Question: I am making social networking type project for that i am also reffering some projects. Here i am getting undefined index error on line 15 which i cant solve.. &
profileleft.php
'''
<SCRIPT language="JavaScript1.2">
function openwindow()
{
window.open("chat/mychat.php","mywindow","menubar=1,resizable=1,width=350,height=750");
}
</script>
<br /><center>
<a href="profile.php">
<?php if(isset($usimg)) { ?>
<img src="<?php echo $usimg;?>" alt="" width="90" height="106" />
<?php } ?>
</a><br>
<font color="#000099"><strong><?php echo $fname ." ".$lname; ?></strong><br />
<a href="changepic.php">Change Picture</a>
</center>
<hr />
<img src="images/icon/profile.gif" width="23" height="22" align="absmiddle" /> <a href="editprof.php" >Edit Profile</a><br />
<a href="msg.php"><img src="images/icon/messages.gif" width="27" height="24" align="absmiddle" /> Scrap</a><br />
<a href="answer.php"><img src="images/icon/answers.png" width="25" height="24" align="absmiddle" /> Answers </a><br />
<a href="viewuploads.php"><img src="images/uploads.png" alt="" width="27" height="26" align="absmiddle" /></a><a href="viewuploads.php">View Uploads</a><br />
<a href="javascript: openwindow()" ><img src="images/chat.png" width="25" height="24" align="absmiddle" /> Chat </a>
<p>&nbsp;</p>
'''
profile.php
in this section i am not getting my picture
'''
<?php
include("header.php");
include("profilesql.php");
include("friends.php");
?>
<center>
<div class=container>
<div class=container>
<!-- head --><!-- navigation menu -->
<?php include("head.php"); ?>
<?php
include("menu.php");
$result = mysql_query("SELECT * FROM profile ORDER BY RAND()");
$i=0;
while($row = mysql_fetch_array($result))
{
if(isset($row["userid"]) && $row["userid"] != $_SESSION["stuid"] )
{
$img[$i] = $row["image"];
$uid[$i] = $row["userid"];
$city[$i] = $row['city'];
$i++;
}
}
$result = mysql_query("SELECT * FROM stuacc where id");
$strec = mysql_query("SELECT * FROM stuacc WHERE email='$_SESSION[logid]' ");
while($row = mysql_fetch_array($strec))
{
$_SESSION["stuid"] = $row["id"];
}
$colrec = mysql_query("SELECT * FROM profile WHERE userid='$_SESSION[stuid]' ");
while($row = mysql_fetch_array($colrec))
{
$cname = $row["coluni"];
}
$acrec1 = mysql_query("SELECT * FROM stuacc WHERE id='$uid[0]' ");
while($row = mysql_fetch_array($acrec1))
{
$stid1 = $row["id"];
$name1 = $row["firstname"];
$gen1= $row["iam"];
}
$acrec2 = mysql_query("SELECT * FROM stuacc WHERE id='$uid[1]' ");
while($row = mysql_fetch_array($acrec2))
{
$stid2 = $row["id"];
$name2 = $row["firstname"];
$gen2= $row["iam"];
}
$acrec3 = mysql_query("SELECT * FROM stuacc WHERE id='$uid[2]' ");
while($row = mysql_fetch_array($acrec3))
{
$stid3 = $row["id"];
$name3 = $row["firstname"];
$gen3= $row["iam"];
}
$acrec4 = mysql_query("SELECT * FROM stuacc WHERE id='$uid[3]' ");
while($row = mysql_fetch_array($acrec4))
{
$stid4 = $row["id"];
$name4 = $row["firstname"];
$gen4= $row["iam"];
}
?>
<div style="padding: 10px; text-align: left;">
<!-- body content -->
<table width="100%" height="382" border="0" >
<tr>
<td width="16%" rowspan="9" align="left" valign="top"><?php include("profileleft.php"); ?></td>
<td width="55%" rowspan="9" valign="top"><table width="100%" border="1">
<tr>
<th scope="col"><strong>Welcome, <?php echo $_SESSION["logid"]; ?></strong></th>
</tr>
<tr>
<td><strong>Number of visitors:
<?php
if(isset($_SESSION['views']))
$_SESSION['views']=$_SESSION['views']+1;
else
$_SESSION['views']=1;
echo $_SESSION['views'];
?>
</strong></td>
</tr>
<tr>
<?php if(isset($cname)) { ?> <td><strong>College Name : </strong><b><?php echo $cname ; ?></b></td><?php } ?>
</tr>
<tr>
<td>&nbsp;</td>
</tr>
</table>
<table width=100%>
<tr valign=top align=center>
<td colspan="4" align="left"><strong>Request Friends</strong></td>
</tr>
<tr valign=top align=center>
<td><a href="friendsprofile.php?fid=<?php echo $stid1 ; ?>"><img src="<?php echo $img[0] ; ?>" width="100" height="150" border="0" alt=""><br />
<?php echo $name1 ; ?><br />
</a><br></td>
<td><a href="friendsprofile.php?fid=<?php echo $stid2 ; ?>""><img src="<?php echo $img[1] ; ?>" width="100" height="150" border="0" alt=""><br />
<?php echo $name2 ; ?>
</a><br></td>
<td><a href="friendsprofile.php?fid=<?php echo $stid3 ; ?>""><img src="<?php echo $img[2] ; ?>" width="100" height="150" border="0" alt=""><br />
<?php echo $name3 ; ?>
</a><br></td>
<td><a href="friendsprofile.php?fid=<?php echo $stid4 ; ?>""><img src="<?php echo $img[3] ; ?>" width="100" height="150" border="0" alt=""><br />
<?php echo $name4 ; ?>
</a><br></td>
</tr>
</table>
<table width="100%" border="1">
<tr>
<th colspan="2" scope="col"><br /> &nbsp; <?php echo $fname. " " . $lname; ?></th>
</tr>
<tr>
<?php if(isset($cname)) { ?><td colspan="2"><strong>College Name : </strong><b><?php echo $cname ; ?></b></td> <?php } ?>
</tr>
<tr>
<?php if(isset($fmes)) { ?><td width="51%"><strong>City :<?php echo $_GET["fmes"]; ?></strong></td><?php } ?>
</tr>
<tr>
<td height="23"><strong>State:</strong></td>
<?php if(isset($state)) { ?><td><?php echo $state; ?></td><?php } ?>
</tr>
<tr>
<td height="23"><strong>Pincode:</strong></td>
<?php if(isset($pincode)) { ?><td><?php echo $pincode; ?></td><?php } ?>
</tr>
<tr>
<td height="23"><strong>Country:</strong></td>
<?php if(isset($country)) { ?><td><?php echo $country; ?></td><?php } ?>
</tr>
</table></td>
<td height="23" colspan="2" background="" bgcolor="#CCCCCC"><strong><u>My friends</u></strong></td>
</tr>
<tr>
<td width="14%" height="23" bgcolor="#CCCCCC" align="center" valign="top"><img src="<?php echo $img[0] ; ?>" alt="" width="71" height="53" /></td>
<td width="15%" height="23" bgcolor="#CCCCCC" align="center" valign="top"><img src="<?php echo $img[1] ; ?>" alt="" width="71" height="53" /></td>
</tr>
<tr>
<td height="4" align="center" valign="top" bgcolor="#CCCCCC"><img src="<?php echo $img[2] ; ?>" alt="" width="71" height="53" /><br />
<br /></td>
<td height="4" bgcolor="#CCCCCC" align="center" valign="top"><img src="<?php echo $img[3] ; ?>" alt="" width="71" height="53" /></td>
</tr>
<tr>
<td height="21" colspan="2" align="center" valign="top" bgcolor="#CCCCCC"><strong><a href="viewall.php">View all</a></strong></td>
</tr>
<tr>
<td height="36" bgcolor="#CCCCCC" align="center"><img src="images/alosious.jpg" alt="" width="77" height="75" /></td>
<td height="36" bgcolor="#CCCCCC" align="center"><img src="images/alvas.jpg" alt="" width="96" height="96" /></td>
</tr>
<tr>
<td height="36" bgcolor="#CCCCCC" align="center"><img src="images/canara.jpg" alt="" width="78" height="78" /></td>
<td height="36" bgcolor="#CCCCCC"><img src="images/dhavala.jpg" alt="" width="96" height="74" /></td>
</tr>
<tr>
<td colspan="2" bgcolor="#CCCCCC" align="center"><strong>View all</strong></td>
</tr>
<tr>
<td colspan="2" bgcolor="#CCCCCC"><strong><u>Advertisement</u></strong></td>
</tr>
<tr>
<td colspan="2" bgcolor="#CCCCCC" align="center" ><a href="http://www.admissionopen.com/" ><img src="images/advt.jpg" width="173" height="185" /></a></td>
</tr>
</table>
</div>
<center>
<?php include("footer.php"); ?>
'''

friendsprofile.php
'''
<?php
session_start();
include("header.php");
include("profilesql.php");
include("friends.php");
?>
<center>
<div class=container>
<div class=container>
<!-- head --><!-- navigation menu -->
<?php include("head.php"); ?>
<?php
include("menu.php");
if($_GET["addf"]=="t")
{
$sql="INSERT INTO addfriends(meid,friendid) VALUES
('$_SESSION[stuid]','$_GET[fid]')";
if (!mysql_query($sql,$con))
{
die('Error: ' . mysql_error());
}
}
$result = mysql_query("SELECT * FROM stuacc where id=$_GET[fid]");
while($row = mysql_fetch_array($result))
{
$fname = $row["firstname"];
$lname = $row["lastname"];
}
$result1 = mysql_query("SELECT * FROM profile where userid=$_GET[fid]");
while($row = mysql_fetch_array($result1))
{
$usimg = $row["image"];
$city = $row["city"];
$state = $row["state"];
$pincode = $row["pincode"];
$country= $row["country"];
$hschoool= $row["hschool"];
$coluni= $row["coluni"];
$course= $row["course"];
}
$colrec = mysql_query("SELECT * FROM profile WHERE userid='$_SESSION[stuid]' ");
while($row = mysql_fetch_array($colrec))
{
$cname = $row["coluni"];
}
$result = mysql_query("SELECT * FROM profile ORDER BY RAND()");
$i=0;
while($row = mysql_fetch_array($result))
{
$img[$i] = $row["image"];
$uid[$i] = $row["userid"];
$i++;
}
$result = mysql_query("SELECT * FROM stuacc where id");
$strec = mysql_query("SELECT * FROM stuacc WHERE email='$_SESSION[logid]' ");
while($row = mysql_fetch_array($strec))
{
$_SESSION["stuid"] = $row["id"];
}
$colrec = mysql_query("SELECT * FROM profile WHERE userid='$_SESSION[stuid]' ");
while($row = mysql_fetch_array($colrec))
{
$cname = $row["coluni"];
}
$acrec1 = mysql_query("SELECT * FROM stuacc WHERE id='$uid[0]' ");
while($row = mysql_fetch_array($acrec1))
{
$stid1 = $row["id"];
$name1 = $row["firstname"];
$gen1= $row["iam"];
}
$acrec2 = mysql_query("SELECT * FROM stuacc WHERE id='$uid[1]' ");
while($row = mysql_fetch_array($acrec2))
{
$stid2 = $row["id"];
$name2 = $row["firstname"];
$gen2= $row["iam"];
}
$acrec3 = mysql_query("SELECT * FROM stuacc WHERE id='$uid[2]' ");
while($row = mysql_fetch_array($acrec3))
{
$stid3 = $row["id"];
$name3 = $row["firstname"];
$gen3= $row["iam"];
}
$acrec4 = mysql_query("SELECT * FROM stuacc WHERE id='$uid[3]' ");
while($row = mysql_fetch_array($acrec4))
{
$stid4 = $row["id"];
$name4 = $row["firstname"];
$gen4= $row["iam"];
}
?>
<div style="padding: 10px; text-align: left;">
<!-- body content -->
<table width="100%" height="382" border="0" >
<tr>
<td width="19%" rowspan="10" align="left" valign="top" bgcolor="#CCCCCC">
<br /><center>
<a href="profile.php"><img src="<?php echo $usimg;?>" alt="" width="90" height="106" /></a><br>
<font color="#000099"><strong>
</strong></center>
<hr /> <a href="friendsprofile.php?fid=<?php echo $_GET["fid"]; ?>&fmes=Added as friend&addf=t">
<img src="images/icon/profile.gif" width="23" height="22" align="absmiddle" /> Add As Friend</a><br />
<p>&nbsp;</p>
</td>
<td width="50%" rowspan="10" valign="top"><table width="100%" border="1">
<tr>
<th colspan="2" scope="col"><br /> &nbsp; <?php echo $fname. " " . $lname; ?></th>
</tr>
<tr>
<td colspan="2"><strong>Number of visitors:
<?php
if(isset($_SESSION['views']))
$_SESSION['views']=$_SESSION['views']+1;
else
$_SESSION['views']=1;
echo $_SESSION['views'];
?>
</strong></td>
</tr>
<tr>
<?php if(isset($cname)) { ?><td colspan="2"><strong>College Name : </strong><b><?php echo $cname ; ?></b></td><?php } ?>
</tr>
<tr>
<?php if(isset($fmes)) { ?><td width="51%"><strong>City :<?php echo $_GET["fmes"]; ?></strong></td><?php } ?>
<td width="49%"><?php echo $city; ?></td>
</tr>
<tr>
<td height="23"><strong>State:</strong></td>
<td><?php echo $state; ?></td>
</tr>
<tr>
<td height="23"><strong>Pincode:</strong></td>
<td><?php echo $pincode; ?></td>
</tr>
<tr>
<td height="23"><strong>Country:</strong></td>
<td><?php echo $country; ?></td>
</tr>
<tr>
<td height="23"><strong>High Shcool:</strong></td>
<td><?php echo $hschoool; ?></td>
</tr>
<tr>
<td height="23"><p><strong>College/Univesity:</strong></p></td>
<td><?php echo $coluni; ?></td>
</tr>
</table>
</td>
<td height="23" colspan="2" background="" bgcolor="#CCCCCC"><strong><u>My friends</u></strong></td>
</tr>
<tr>
<td width="14%" height="23" bgcolor="#CCCCCC" align="center" valign="top"><img src="<?php echo $img[0] ; ?>" alt="" width="71" height="53" /></td>
<td width="15%" height="23" bgcolor="#CCCCCC" align="center" valign="top"><img src="<?php echo $img[1] ; ?>" alt="" width="71" height="53" /></td>
</tr>
<tr>
<td height="4" align="center" valign="top" bgcolor="#CCCCCC"><img src="<?php echo $img[2] ; ?>" alt="" width="71" height="53" /><br />
<br /></td>
<td height="4" bgcolor="#CCCCCC" align="center" valign="top"><img src="<?php echo $img[3] ; ?>" alt="" width="71" height="53" /></td>
</tr>
<tr>
<td height="21" colspan="2" align="center" valign="top" bgcolor="#CCCCCC"><strong>View all</strong></td>
</tr>
<tr>
<td height="21" colspan="2" align="left" valign="top" bgcolor="#CCCCCC"><strong><u>Colleges</strong></td>
</tr>
<tr>
<td height="36" bgcolor="#CCCCCC" align="center" ><img src="imagesCALAZIBU.jpg" alt="" width="71" height="53" /></td>
<td height="36" bgcolor="#CCCCCC" align="center" ><img src="imagesCALAZIBU.jpg" alt="" width="71" height="53" /></td>
</tr>
<tr>
<td height="36" bgcolor="#CCCCCC" align="center" ><img src="imagesCALAZIBU.jpg" alt="" width="71" height="53" /></td>
<td height="36" bgcolor="#CCCCCC" align="center" ><img src="imagesCALAZIBU.jpg" alt="" width="71" height="53" /></td>
</tr>
<tr>
<td colspan="2" bgcolor="#CCCCCC" align="center"><strong>View all</strong></td>
</tr>
<tr>
<td colspan="2" bgcolor="#CCCCCC"><strong><u>Advertisement</u></strong></td>
</tr>
<tr>
<td colspan="2" bgcolor="#CCCCCC">&nbsp;</td>
</tr>
</table>
</div>
<center>
<?php include("footer.php"); ?>
'''
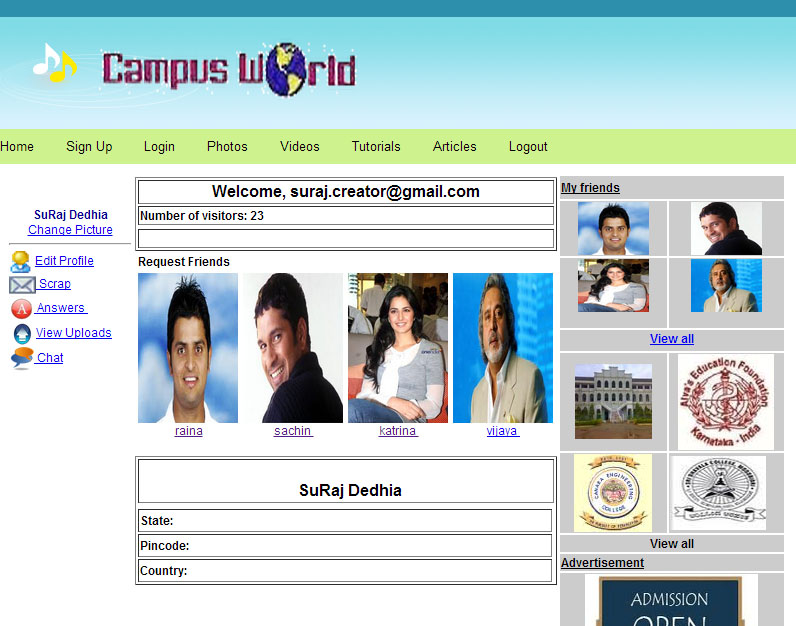
Answer: The error is generated because your $_GET["addf"] was not set to anything still it was checking its value. So its undefined index error.
Instead current line if you put
'''
if(isset($_GET["addf"]) && $_GET["addf"]=="t")
'''
on line 15, it will check if its set and if its equal to then will follow its if condition. Good Luck with this & remember to check if variable is indexed before its used whenever you get undefined errors.